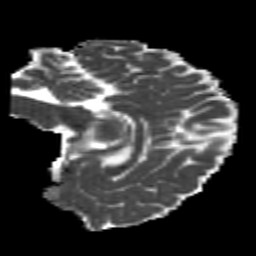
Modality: MD
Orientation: sagittal
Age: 23
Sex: male
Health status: healthy
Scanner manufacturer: philips
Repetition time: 7.386 s
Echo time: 0.08599 s